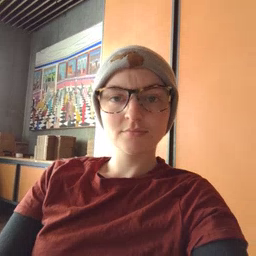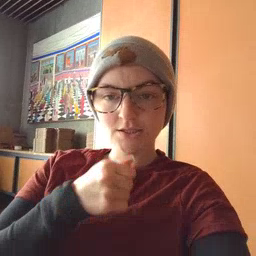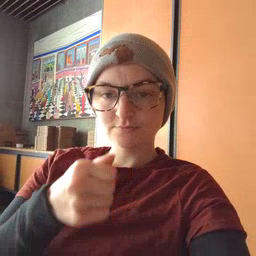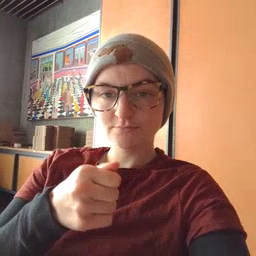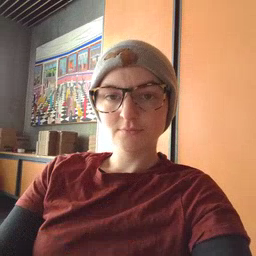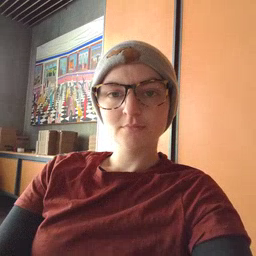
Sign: hide